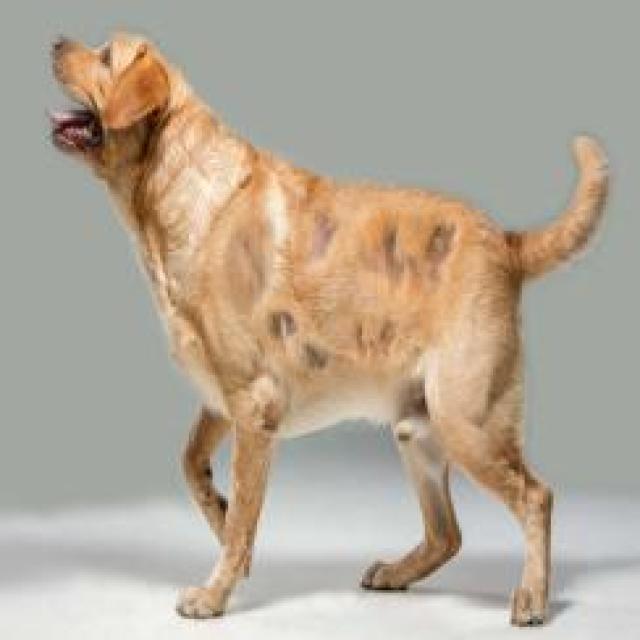
Canine fungal skin infection — characterized by alopecia, scaling, crusting, and circular lesions. Common agents include Malassezia and Candida species.